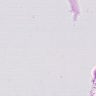
Metastatic tissue present: no